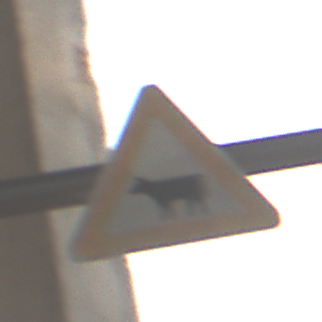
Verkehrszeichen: ViehtriebRechts
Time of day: SunriseSunset
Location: Roofed (Suburban)
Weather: Clear
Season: NotSpecified
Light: Natural